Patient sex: M
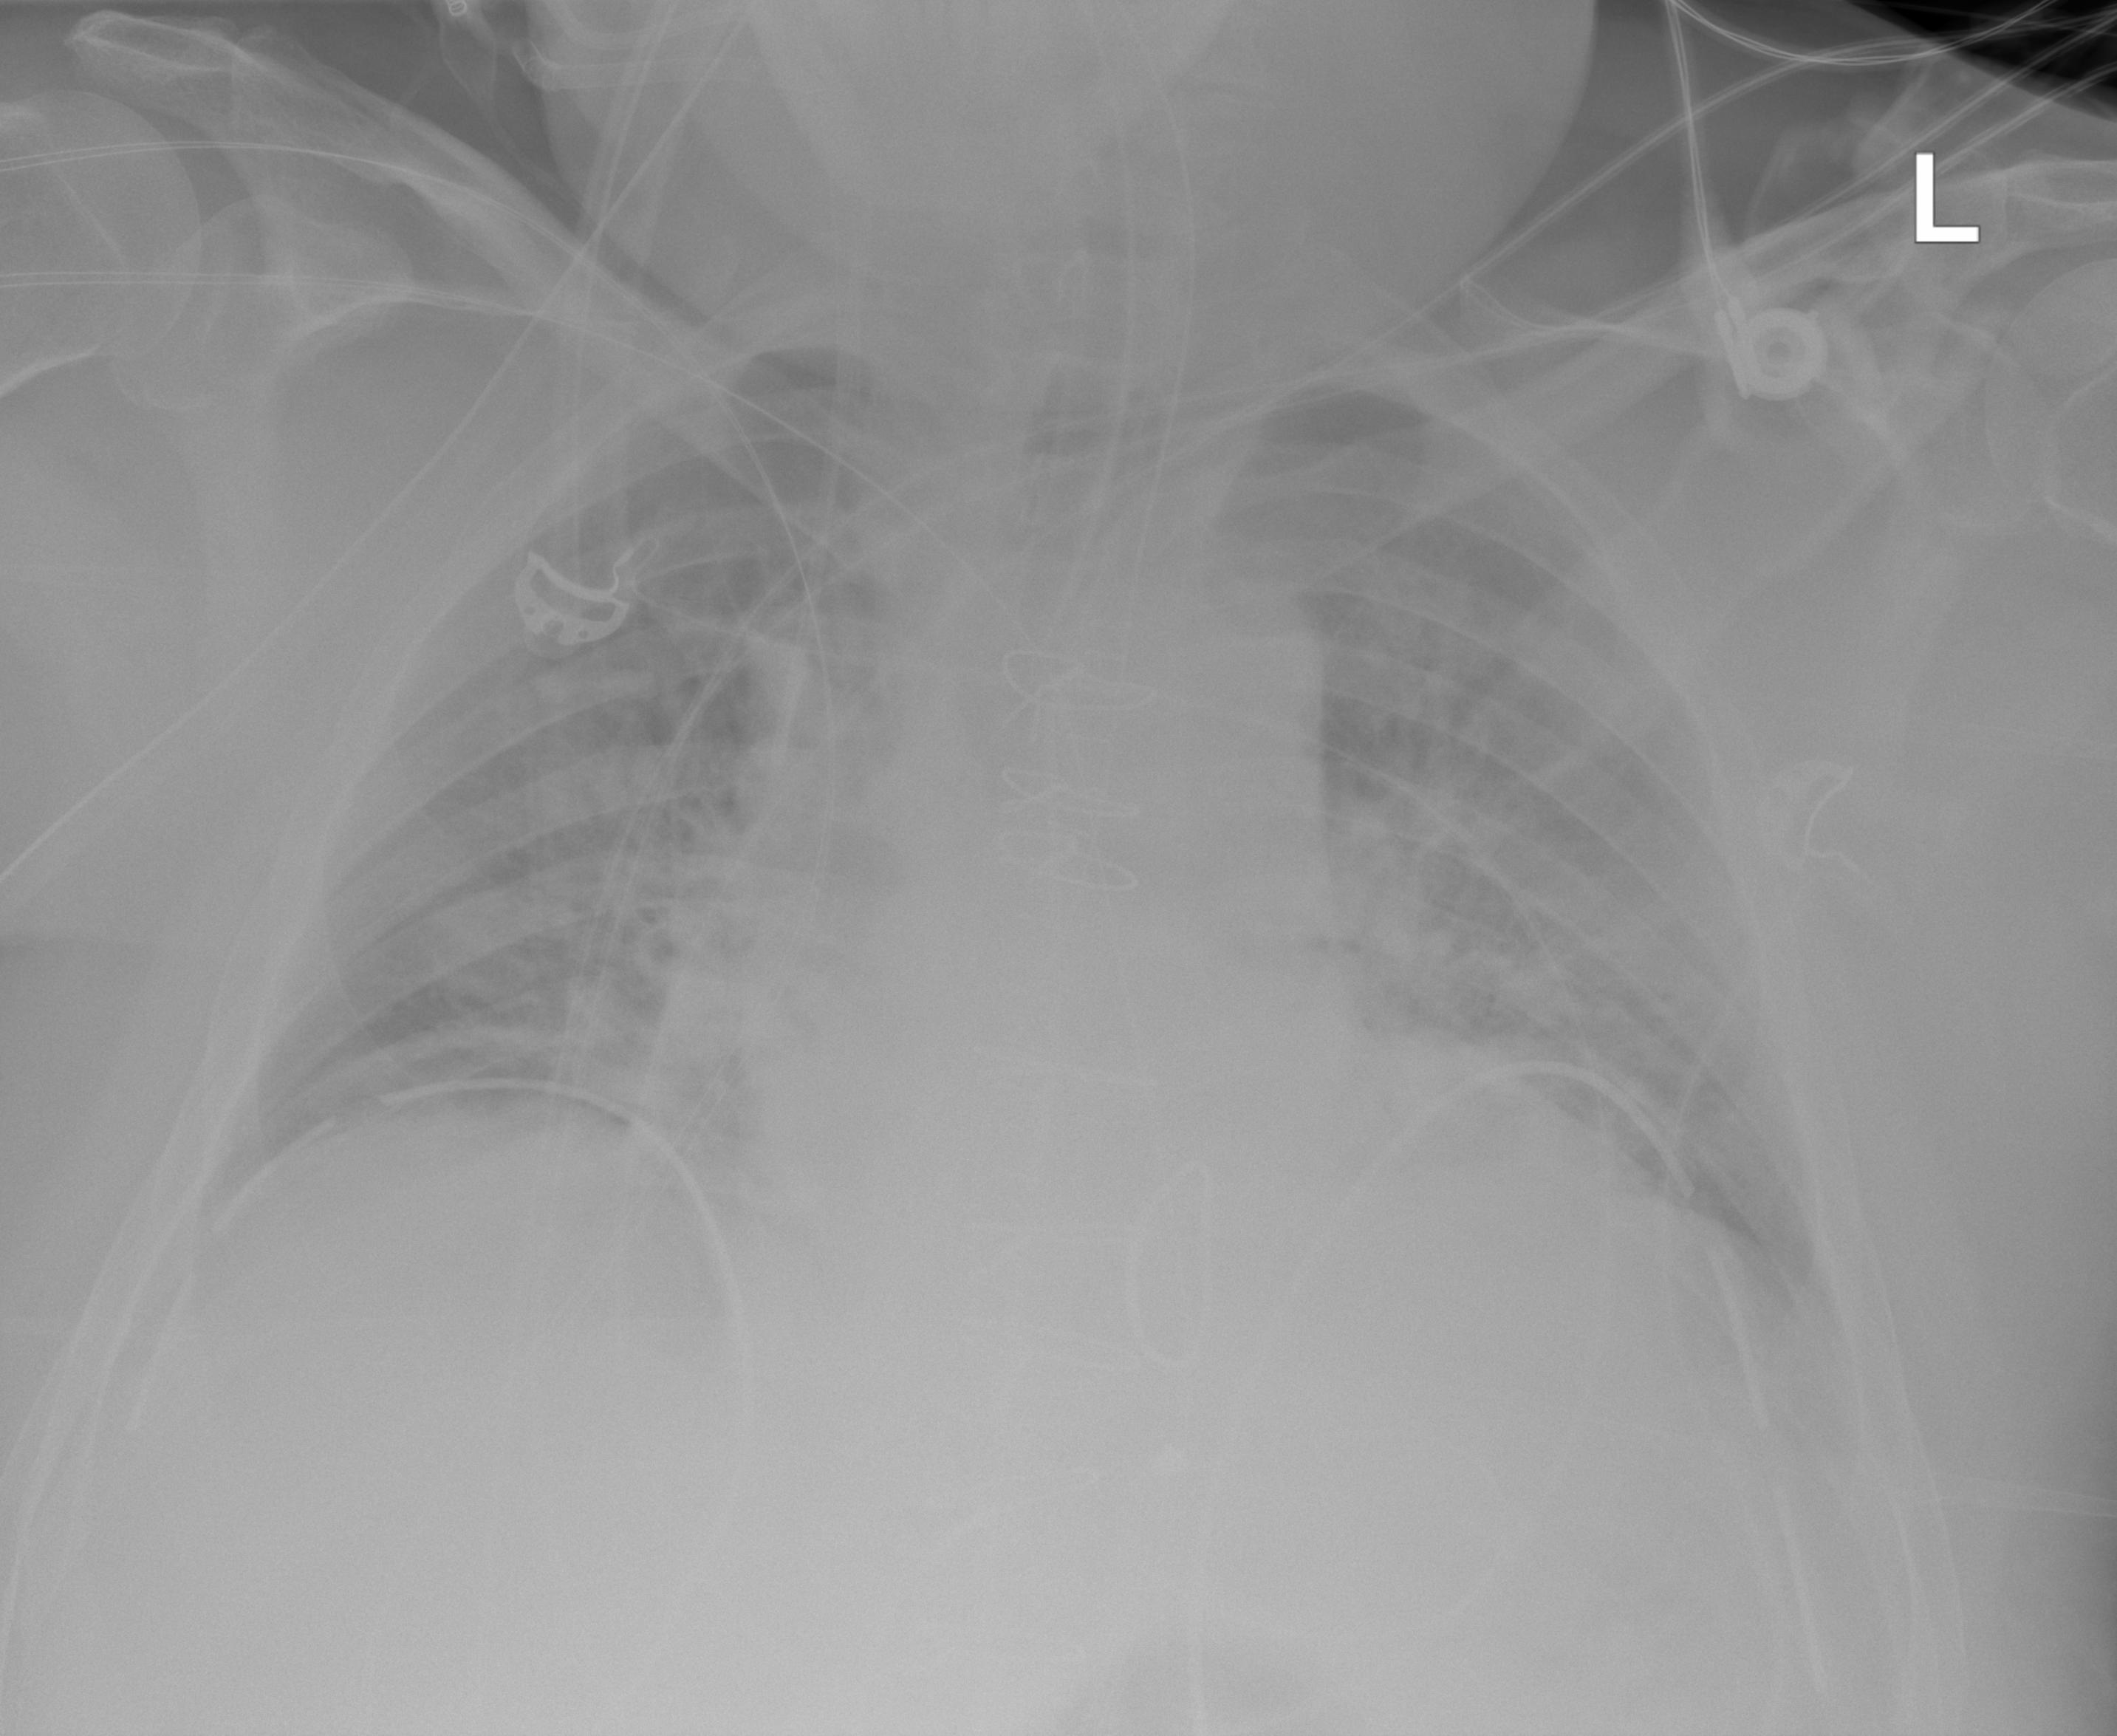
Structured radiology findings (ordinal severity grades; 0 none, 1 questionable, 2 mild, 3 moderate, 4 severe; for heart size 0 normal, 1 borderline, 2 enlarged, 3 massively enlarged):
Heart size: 2
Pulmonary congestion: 3
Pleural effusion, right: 2
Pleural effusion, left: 2
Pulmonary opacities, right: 3
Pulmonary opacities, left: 3
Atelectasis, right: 3
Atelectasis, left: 3